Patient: sex M, age 35
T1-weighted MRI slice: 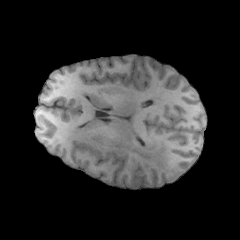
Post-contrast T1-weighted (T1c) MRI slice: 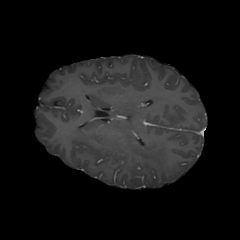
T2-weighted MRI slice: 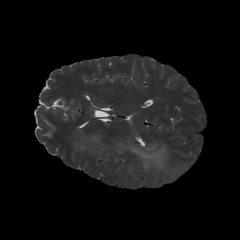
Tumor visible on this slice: yes
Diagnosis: Astrocytoma, IDH-wildtype
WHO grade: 2